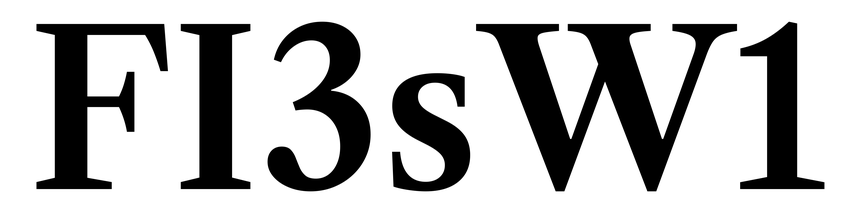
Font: LibreCaslonText_SemiBold